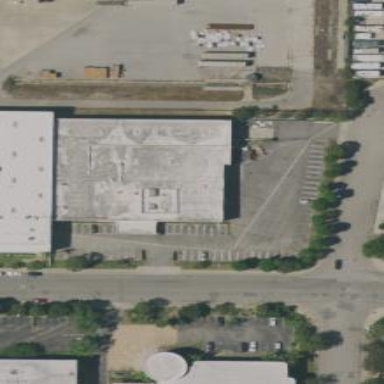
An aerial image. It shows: Warehouse.